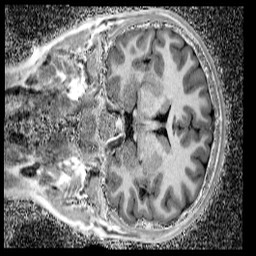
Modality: UNIT1_denoised
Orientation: coronal
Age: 12
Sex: male
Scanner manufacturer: siemens
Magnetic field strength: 3 T
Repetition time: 4 s
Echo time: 0.00299 s